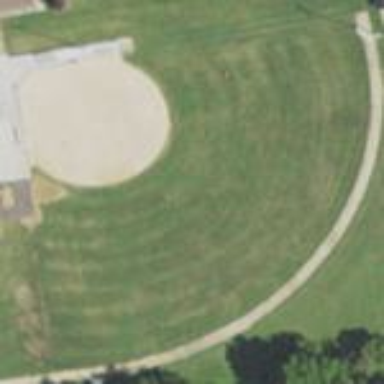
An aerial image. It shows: Softball pitch for leisure and sport activities.